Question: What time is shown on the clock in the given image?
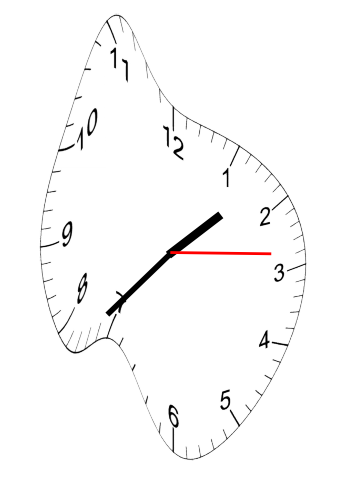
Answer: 01:37:14